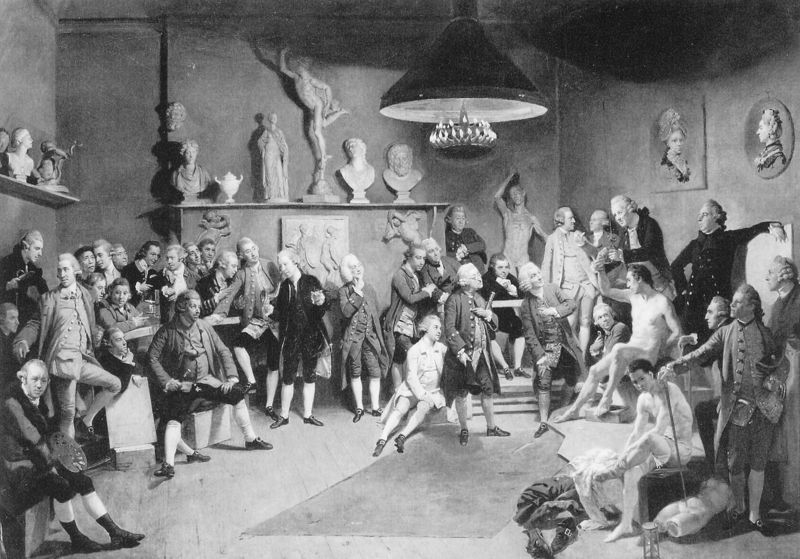
Titel: Die Akademiker der Königlichen Akademie
Künstler: Johan Zoffany
Institution: Windsor Castle, Collection of her Majesty
Schlagwörter: akt, gemälde, mann, nackt, sitzen, lampe, männer, szene, tuch, teppich, versammlung, regal, wand, barock, stehen, bild, genre, stock, modell, schule, zuschauer, grafik, hof, figuren, friedrich, büste, atelier, maler, torso, künstler, schwarzweiß, kunst, ausstellung, skulpturen, kabinett, büsten, preußen, menschne, verhör, hohenzollern, zuschh